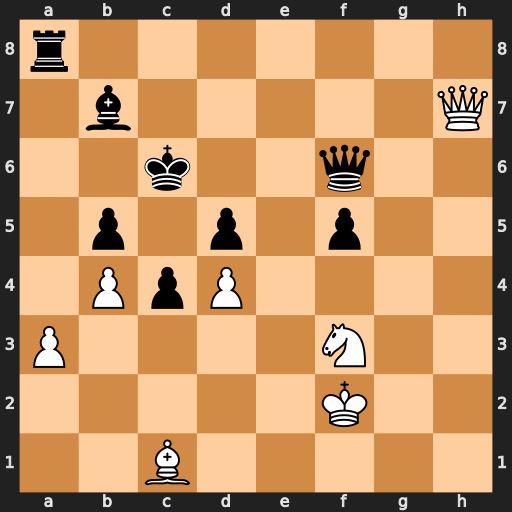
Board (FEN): r7/1b5Q/2k2q2/1p1p1p2/1PpP4/P4N2/5K2/2B5
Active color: w
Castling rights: -
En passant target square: -
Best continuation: Ne5+ Kb6 Nd7+ Ka7 Nxf6